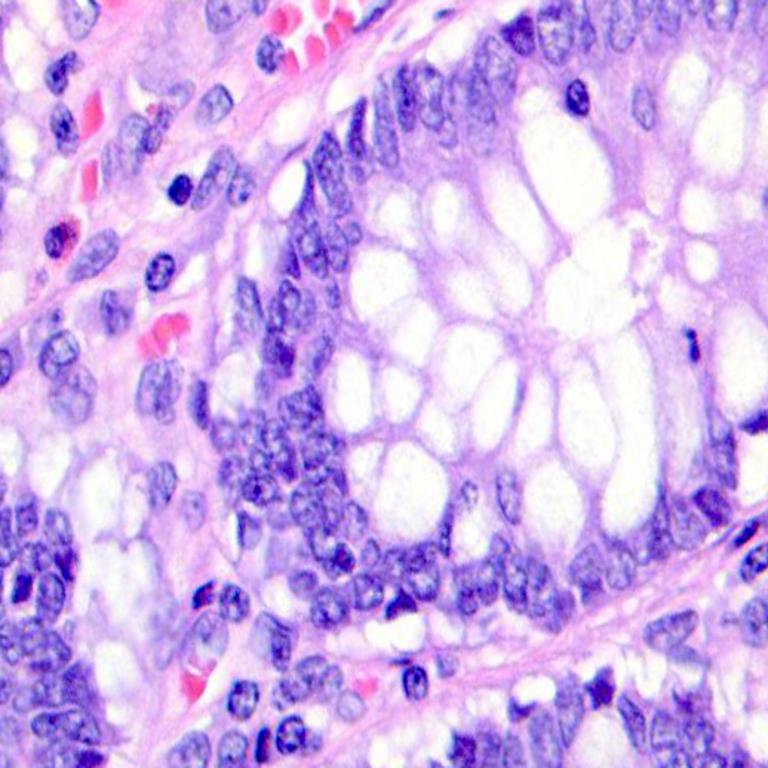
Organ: colon
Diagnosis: benign